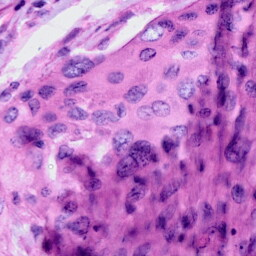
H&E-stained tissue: Cervix